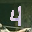
Label: 4